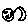
Label: moon